Field crop: maize
Growth stage: 2
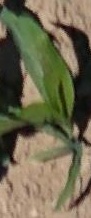
Species: maize